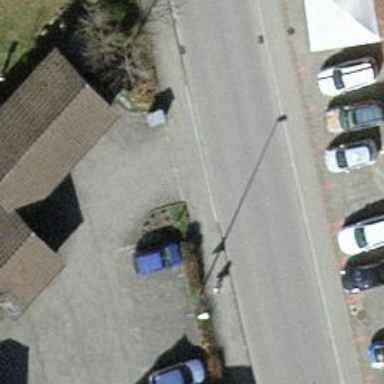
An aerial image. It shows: Sidewalk.